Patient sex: M
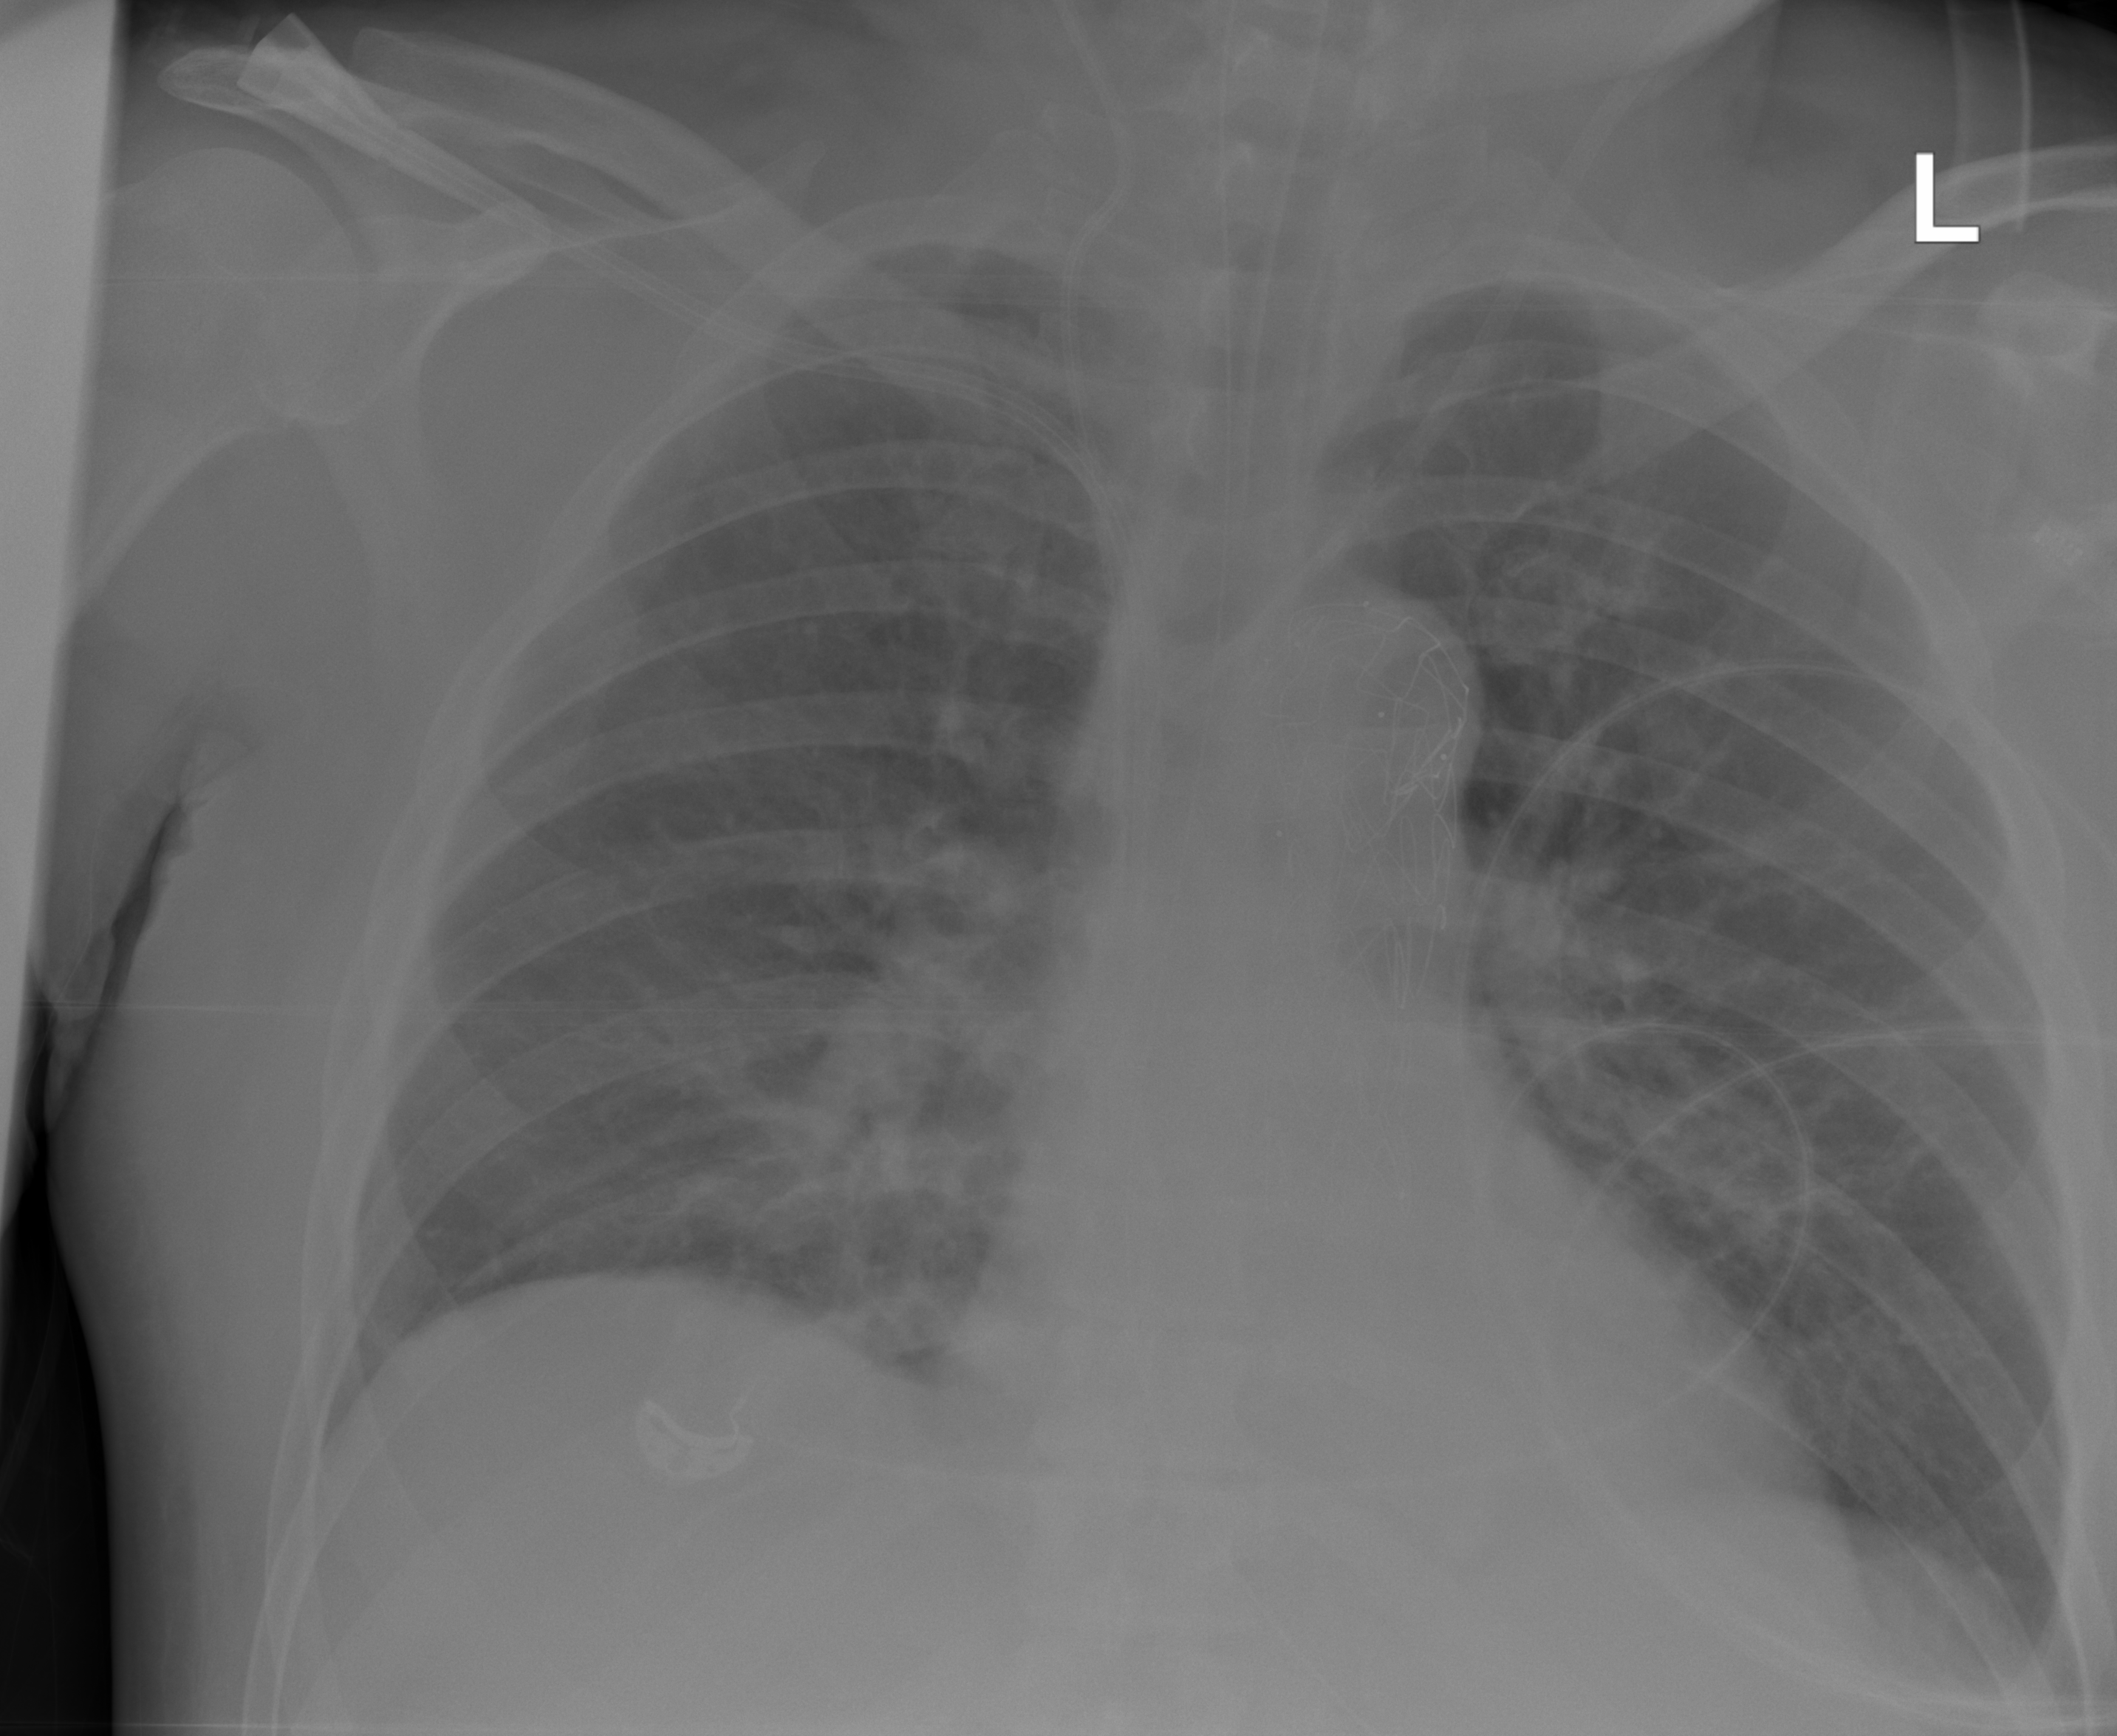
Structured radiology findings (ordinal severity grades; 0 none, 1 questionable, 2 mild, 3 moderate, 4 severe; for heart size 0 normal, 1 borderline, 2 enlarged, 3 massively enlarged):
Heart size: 0
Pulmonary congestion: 2
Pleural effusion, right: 0
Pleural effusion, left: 1
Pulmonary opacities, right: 2
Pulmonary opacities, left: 2
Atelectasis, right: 2
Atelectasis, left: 2